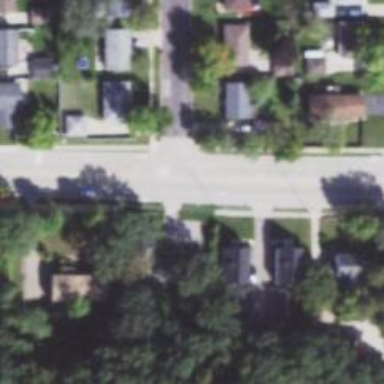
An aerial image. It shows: Road with stop sign.